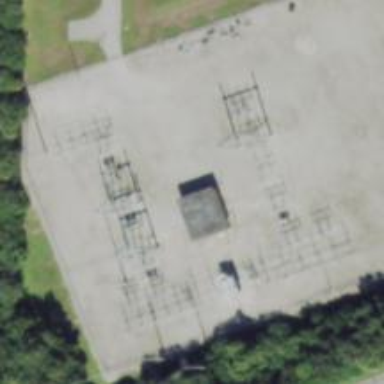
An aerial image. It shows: Power tower.